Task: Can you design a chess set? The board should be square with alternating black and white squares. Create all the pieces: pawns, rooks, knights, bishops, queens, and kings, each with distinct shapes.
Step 4961:
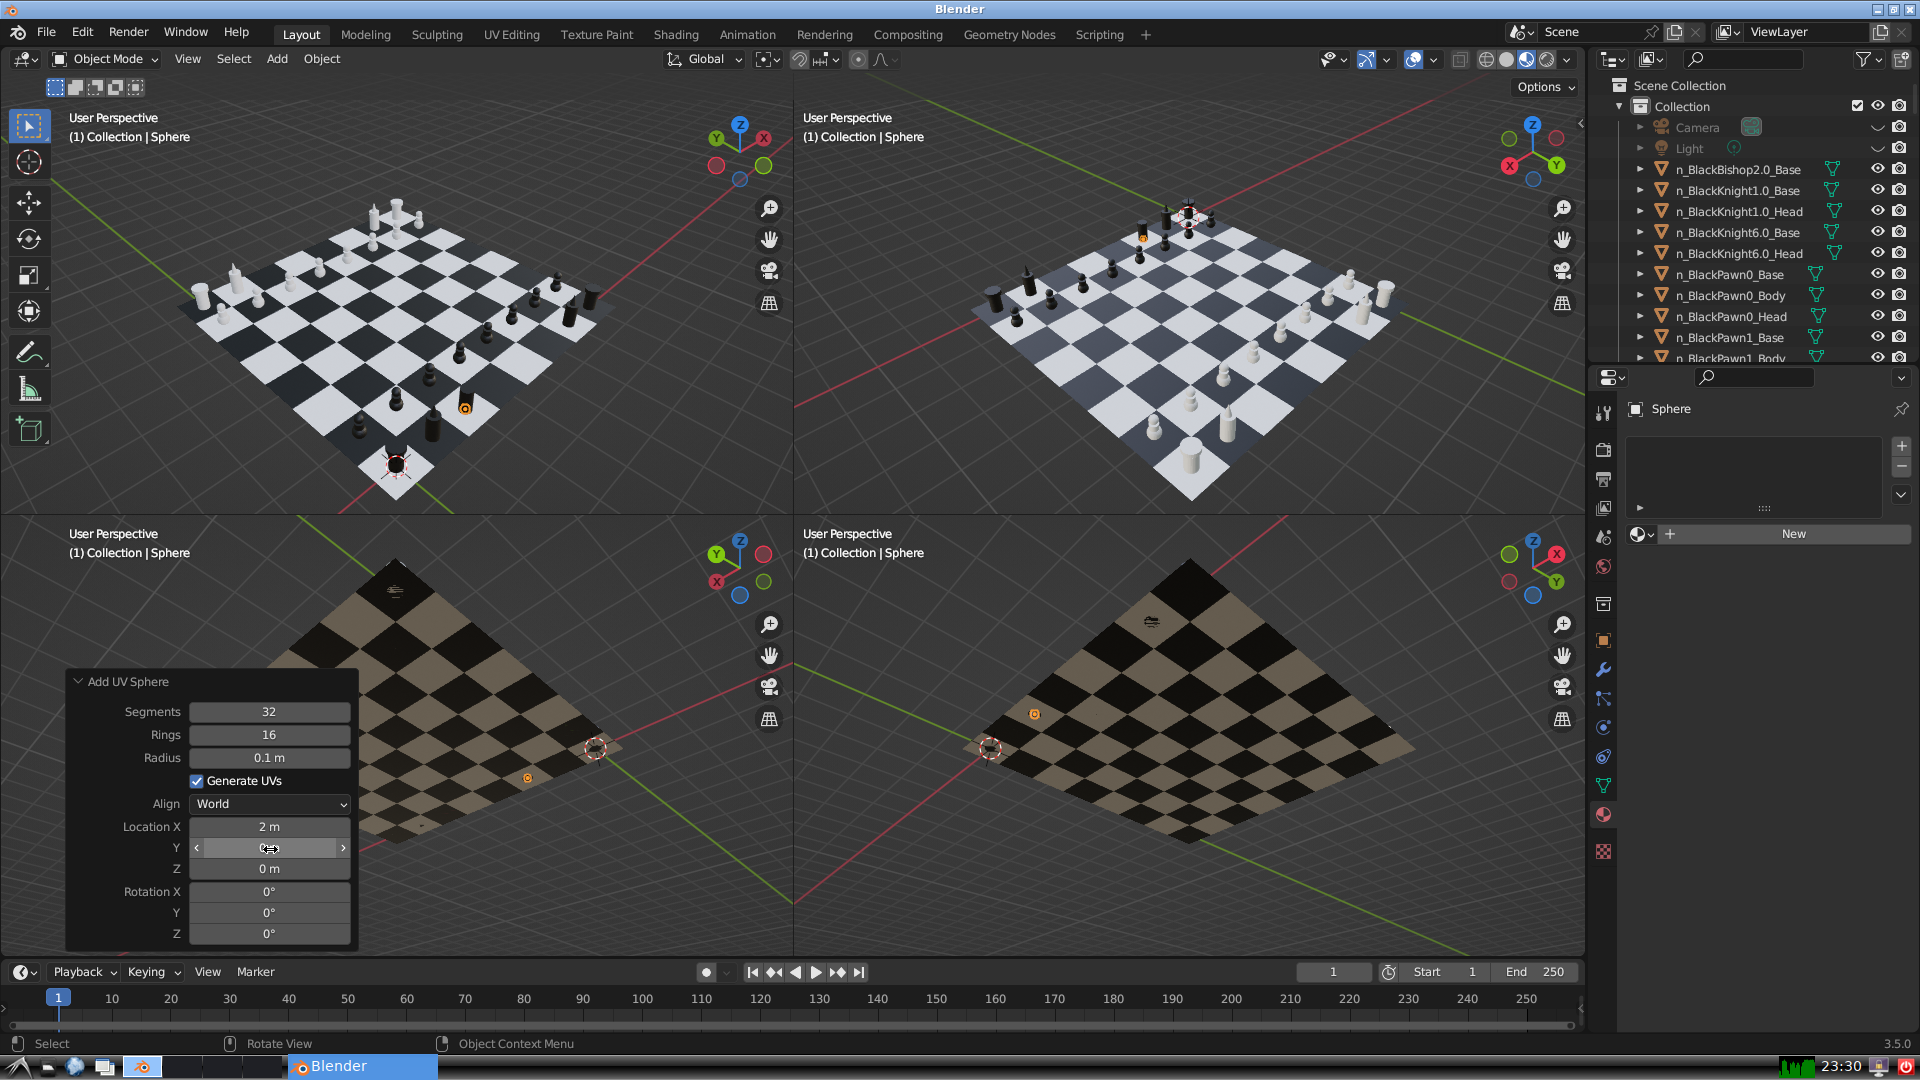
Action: {"mouse_move": [270, 867]}